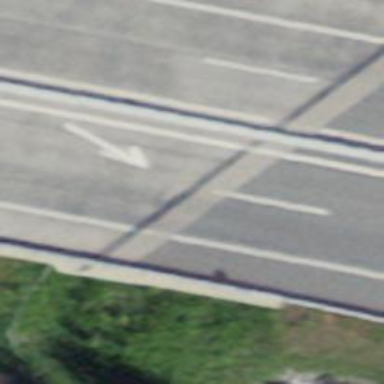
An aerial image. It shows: Motorway bridge with asphalt surface.